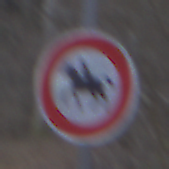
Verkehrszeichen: VerbotReiter
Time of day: MorningAfternoon
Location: Outdoor (Nature)
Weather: Overcast
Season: Winter
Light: Natural